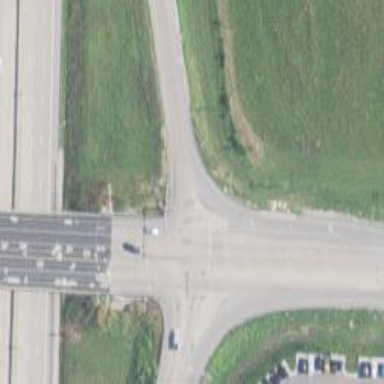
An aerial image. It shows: Tertiary link road.